Field crop: maize
Growth stage: 1
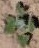
Species: chenopodium